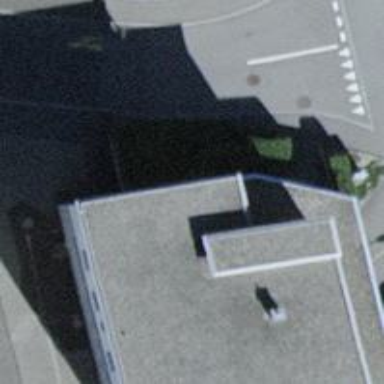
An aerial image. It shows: Office building.